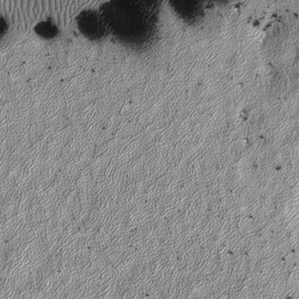
Label: frost